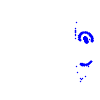
Particle: electron